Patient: sex M, age 43
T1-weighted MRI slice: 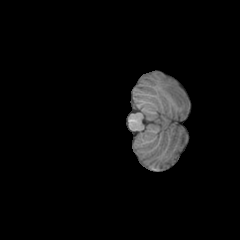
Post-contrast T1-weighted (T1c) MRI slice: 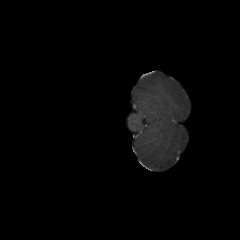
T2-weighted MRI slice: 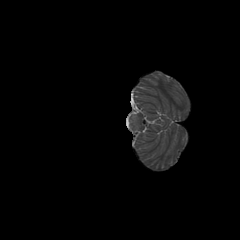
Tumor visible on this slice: no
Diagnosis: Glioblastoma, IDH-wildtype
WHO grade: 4